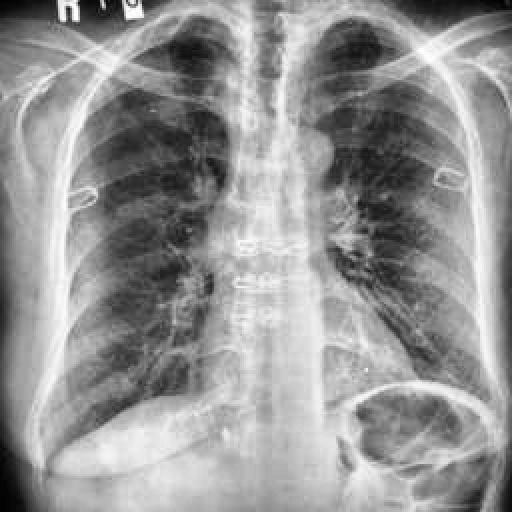
Finding: TUBERCULOSIS